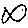
Label: fish